Question: i have this ms-sql code below, running on sql server 2017:
'''
DECLARE @report_int TABLE
(
atimestamp DATETIME,
adate DATE,
ahour INT,
intvalue INT,
attribute CHAR(254),
total INT
)
INSERT INTO @report_int
SELECT
el.servertimestamp,
cast(el.servertimestamp as date) adate,
(DATEPART(HH,el.servertimestamp)) ahour,
el.intvalue,
el.attributes,
0
FROM
eventlog el
where
el.servertimestamp BETWEEN '6/29/2017'
AND DATEADD(dd, +1, '6/29/2019')
and (attributes LIKE '%N<=>OlympieioIn%' OR attributes LIKE '%N<=>OlympieioOut%')
order by
el.servertimestamp
DECLARE @report TABLE
(
adate datetime,
ahour int,
came_in bigint,
gone_out bigint
)
--fill report with dates and hours
INSERT INTO @report (adate, ahour) SELECT DISTINCT adate, ahour FROM @report_int
--reset
UPDATE @report set came_in = 0, gone_out = 0
--update in totals, min and max times
UPDATE @report SET came_in = i.total from
@report r,
(
select adate, ahour, COUNT(*) total
FROM @report_int
WHERE attribute LIKE 'N<=>OlympieioIn'
GROUP BY adate, ahour
) i
WHERE
i.adate = r.adate
and i.ahour = r.ahour
--update out totals
UPDATE @report SET gone_out = i.total from
@report r,
(
SELECT adate, ahour, COUNT(*) total
FROM @report_int
WHERE attribute LIKE 'N<=>OlympieioOut'
GROUP BY adate, ahour
) i
where
i.adate = r.adate
and i.ahour = r.ahour
select
adate,
ahour,
RIGHT('00'+cast(ahour as varchar),2)+':00 - '+RIGHT('00'+cast(ahour+1 as varchar),2)+':00' timeframe,
came_in,
gone_out
from
@report
'''
This code shows how many people came in or gone out of a building every day. As you can see, the amount of people who come in and go out, are displayed in an hourly grouping.
Below is a screenshot of the executed code.

What i want to do is group these data in a 2-hour grouping.For example, the grouping of the 3rd and 4th hour of the executed code above, will be:
2018-05-12
15
15:00-17:00
0
2
Your help will be much appreciated,
thank you.
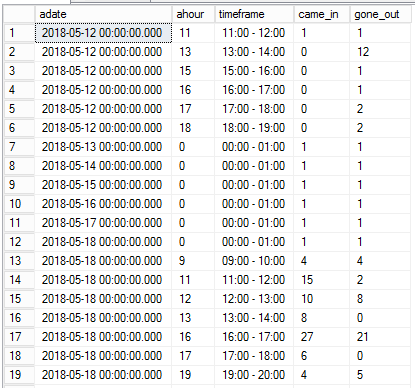
Answer: One way to get a datetime to the last 2 hour slot would be to use:
'''
DATEADD(HOUR, DATEDIFF(HOUR, 0, YourDateColumn) - (DATEDIFF(HOUR, 0, YourDateColumn) % 2), 0)
'''
If we then take some (random) sample data, you get the following:
'''
WITH VTE AS (
SELECT CONVERT(datetime2(0),V.DT) AS DT
FROM (VALUES('2018-07-04T00:11:32'),('2018-07-04T01:17:12'),('2018-07-04T02:00:01'),('2018-07-04T07:49:59'),('2018-07-04T07:59:58'),('2018-07-04T08:00:00')) V(DT))
SELECT DT, DATEADD(HOUR, DATEDIFF(HOUR, 0, DT) - (DATEDIFF(HOUR, 0, DT) % 2), 0) AS DT2h
FROM VTE;
'''
Which returns:
'''
DT DT2h
--------------------------- -----------------------
2018-07-04 00:11:32 2018-07-04 00:00:00.000
2018-07-04 01:17:12 2018-07-04 00:00:00.000
2018-07-04 02:00:01 2018-07-04 02:00:00.000
2018-07-04 07:49:59 2018-07-04 06:00:00.000
2018-07-04 07:59:58 2018-07-04 06:00:00.000
2018-07-04 08:00:00 2018-07-04 08:00:00.000
'''
If you wanted a 'COUNT' by 2 hour slot:
'''
WITH VTE AS (
SELECT CONVERT(datetime2(0),V.DT) AS DT
FROM (VALUES('2018-07-04T00:11:32'),('2018-07-04T01:17:12'),('2018-07-04T02:00:01'),('2018-07-04T07:49:59'),('2018-07-04T07:59:58'),('2018-07-04T08:00:00')) V(DT))
SELECT DATEADD(HOUR, DATEDIFF(HOUR, 0, DT) - (DATEDIFF(HOUR, 0, DT) % 2), 0) AS DT2h, COUNT(DT) AS C
FROM VTE
GROUP BY DATEADD(HOUR, DATEDIFF(HOUR, 0, DT) - (DATEDIFF(HOUR, 0, DT) % 2), 0);
'''
Which returns:
'''
DT2h C
----------------------- -----------
2018-07-04 00:00:00.000 2
2018-07-04 02:00:00.000 1
2018-07-04 06:00:00.000 2
2018-07-04 08:00:00.000 1
'''